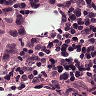
Metastatic tissue present: yes